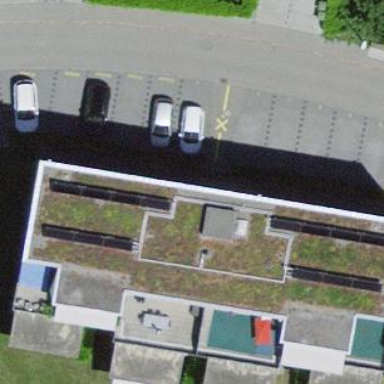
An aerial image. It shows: Apartment building with flat roof.